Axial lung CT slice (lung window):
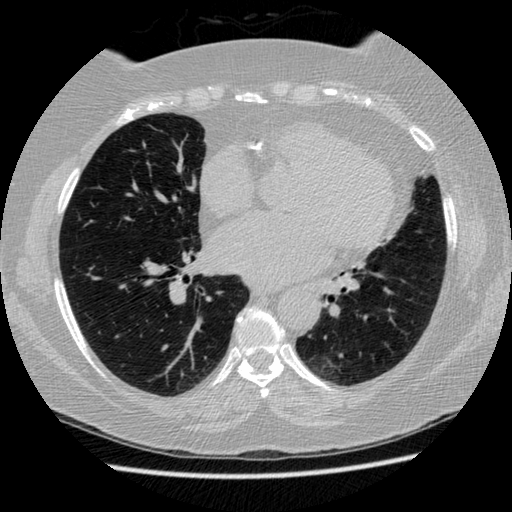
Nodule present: no